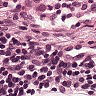
Metastatic tissue present: no